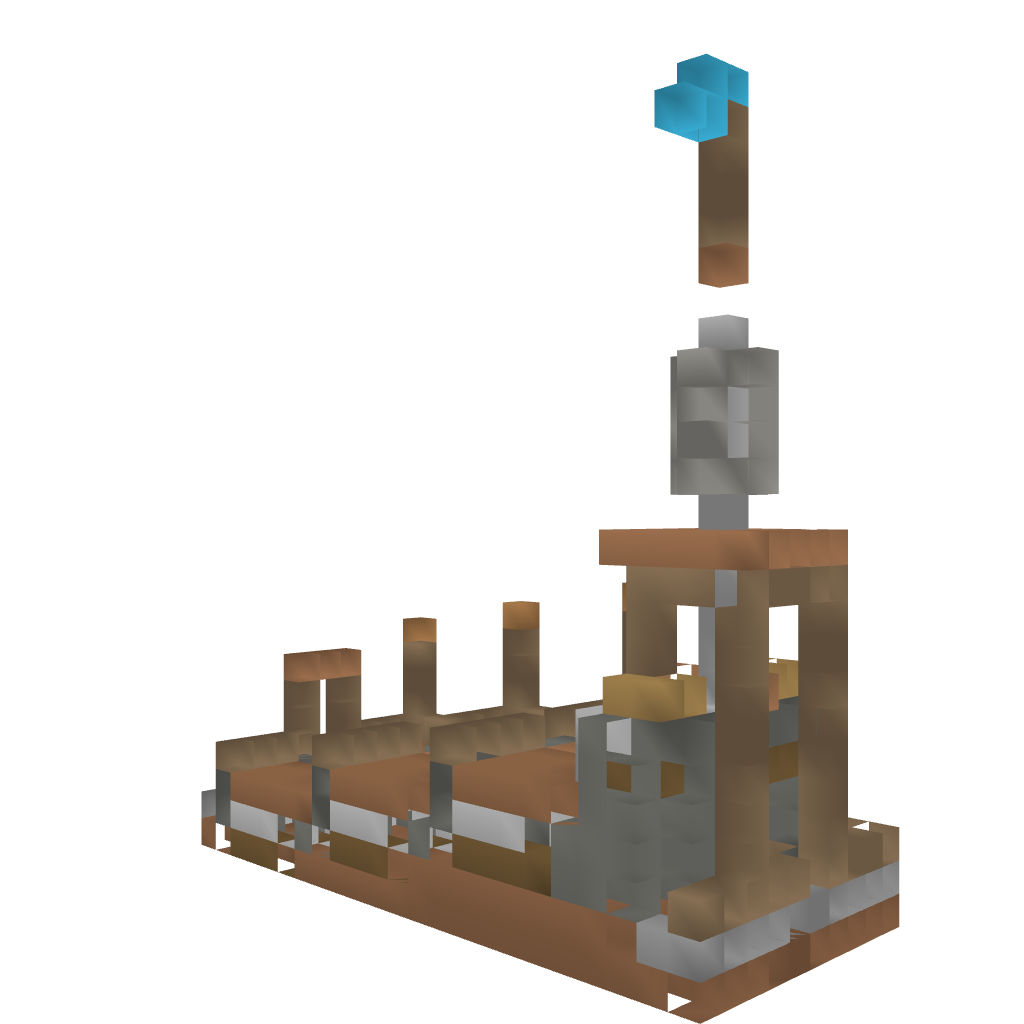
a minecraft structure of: Veg Farm